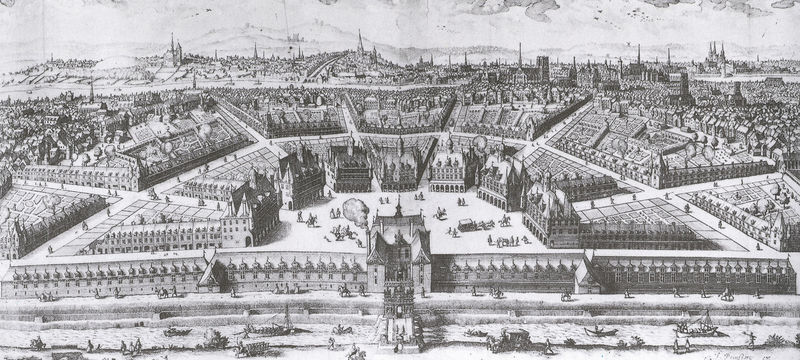
Titel: Place de France, Entwurf (Stich)
Künstler: Claude Chastillon
Standort: Paris
Institution: Place de France, Entwurf
Schlagwörter: angriff, himmel, mann, schatten, wasser, weiß, wolken, bäume, fluss, landschaft, menschen, stadt, ufer, fenster, frau, grau, hintergrund, licht, paris, schwarz, zeichnung, anlage, dach, gebäude, haus, park, leute, muster, architektur, mensch, horizont, häuser, hügel, brücke, gewässer, kanal, kirche, qualm, rauch, wege, renaissance, boot, boote, kreis, pferde, reiter, schornstein, turm, garten, bewölkt, schiff, schiffe, ansicht, fassade, fassaden, perspektive, türen, schiffer, berge, gebirge, hang, dächer, giebel, mauer, grafik, graphik, kutsche, kutschen, markt, platz, schlot, sigantur, seine, wagen, kai, kaimauer, dampf, krieg, symmetrie, tor, arena, kirchen, panorama, schlote, stadtansicht, straßen, eingang, erker, innenhof, burg, türme, münchen, palast, stern, festung, gassen, druck, radierung, stich, bürgertum, städter, papierdruck, tore, stadttor, mauern, mittelalter, struktur, beet, beete, graben, stadtmauer, marktplatz, plan, gärten, zentrum, waagerecht, block, kupferstich, burggraben, geometrie, längs, anordnung, kaserne, wohnungen, schuss, stadtbild, fronten, planstadt, stadtplan, stadtviertel, stadtplanung, sternförmig, schifffahrt, altstadt, angelegt, siedlungen, luftansicht, viertel, grünanlagen, gleichförmig, torhaus, stadtkern, parkanlagen, gewimmel, oktoberfest, konstruiert, merian, freimaurer, häiser, karlstadt, landschaft horizont, plananlage, starßen, mannheim, tuilerien, oark, de, plat5z, grundrisa